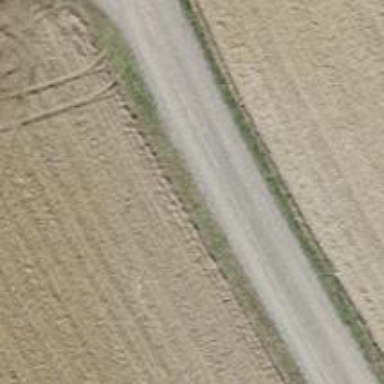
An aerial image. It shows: Gravel track with grade 2 tracktype.